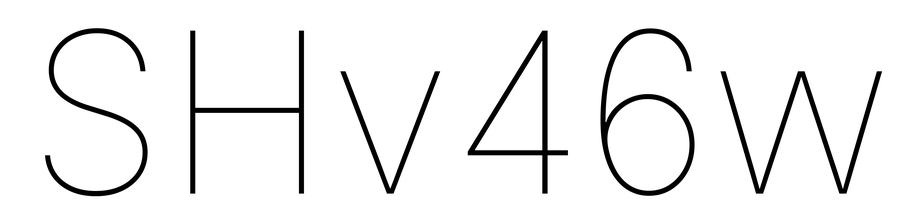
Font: Inter_Thin